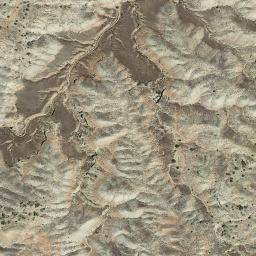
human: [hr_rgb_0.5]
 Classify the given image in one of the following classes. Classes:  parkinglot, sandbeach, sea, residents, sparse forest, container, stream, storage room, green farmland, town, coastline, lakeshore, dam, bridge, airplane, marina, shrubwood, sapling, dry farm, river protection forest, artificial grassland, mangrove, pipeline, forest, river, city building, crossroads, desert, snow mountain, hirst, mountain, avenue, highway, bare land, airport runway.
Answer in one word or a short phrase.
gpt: mountain